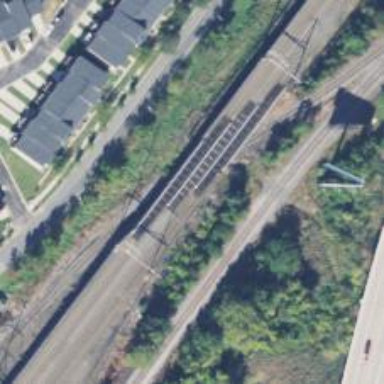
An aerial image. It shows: Railway track with contact lines for electrification.